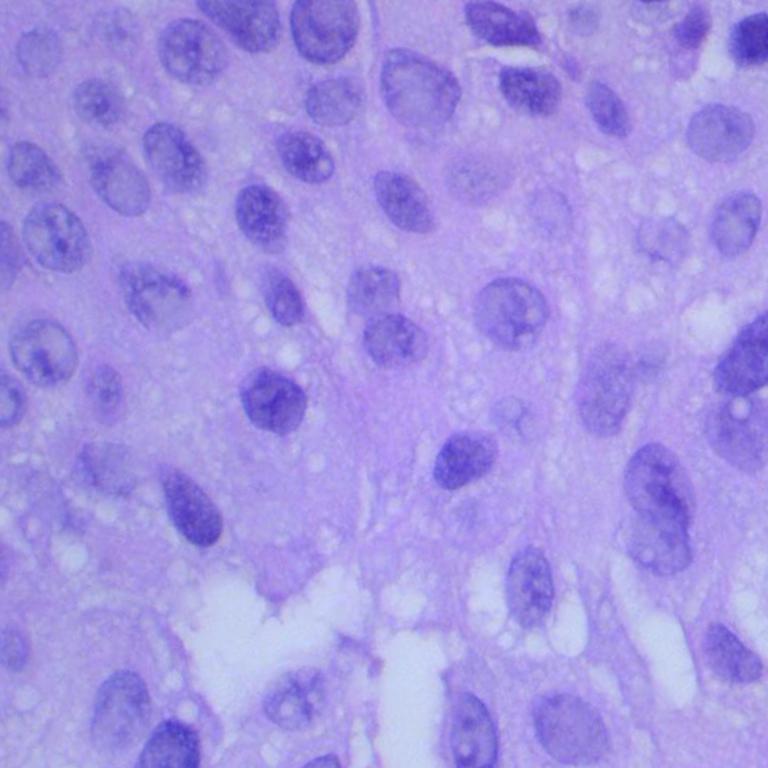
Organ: lung
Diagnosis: squamous carcinomas